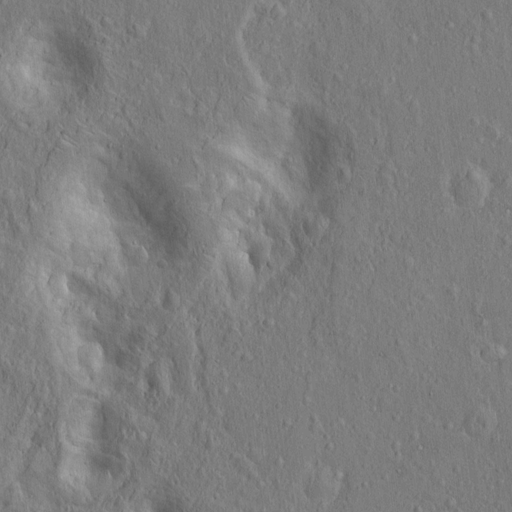
Classes present: Background, Cone